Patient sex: F
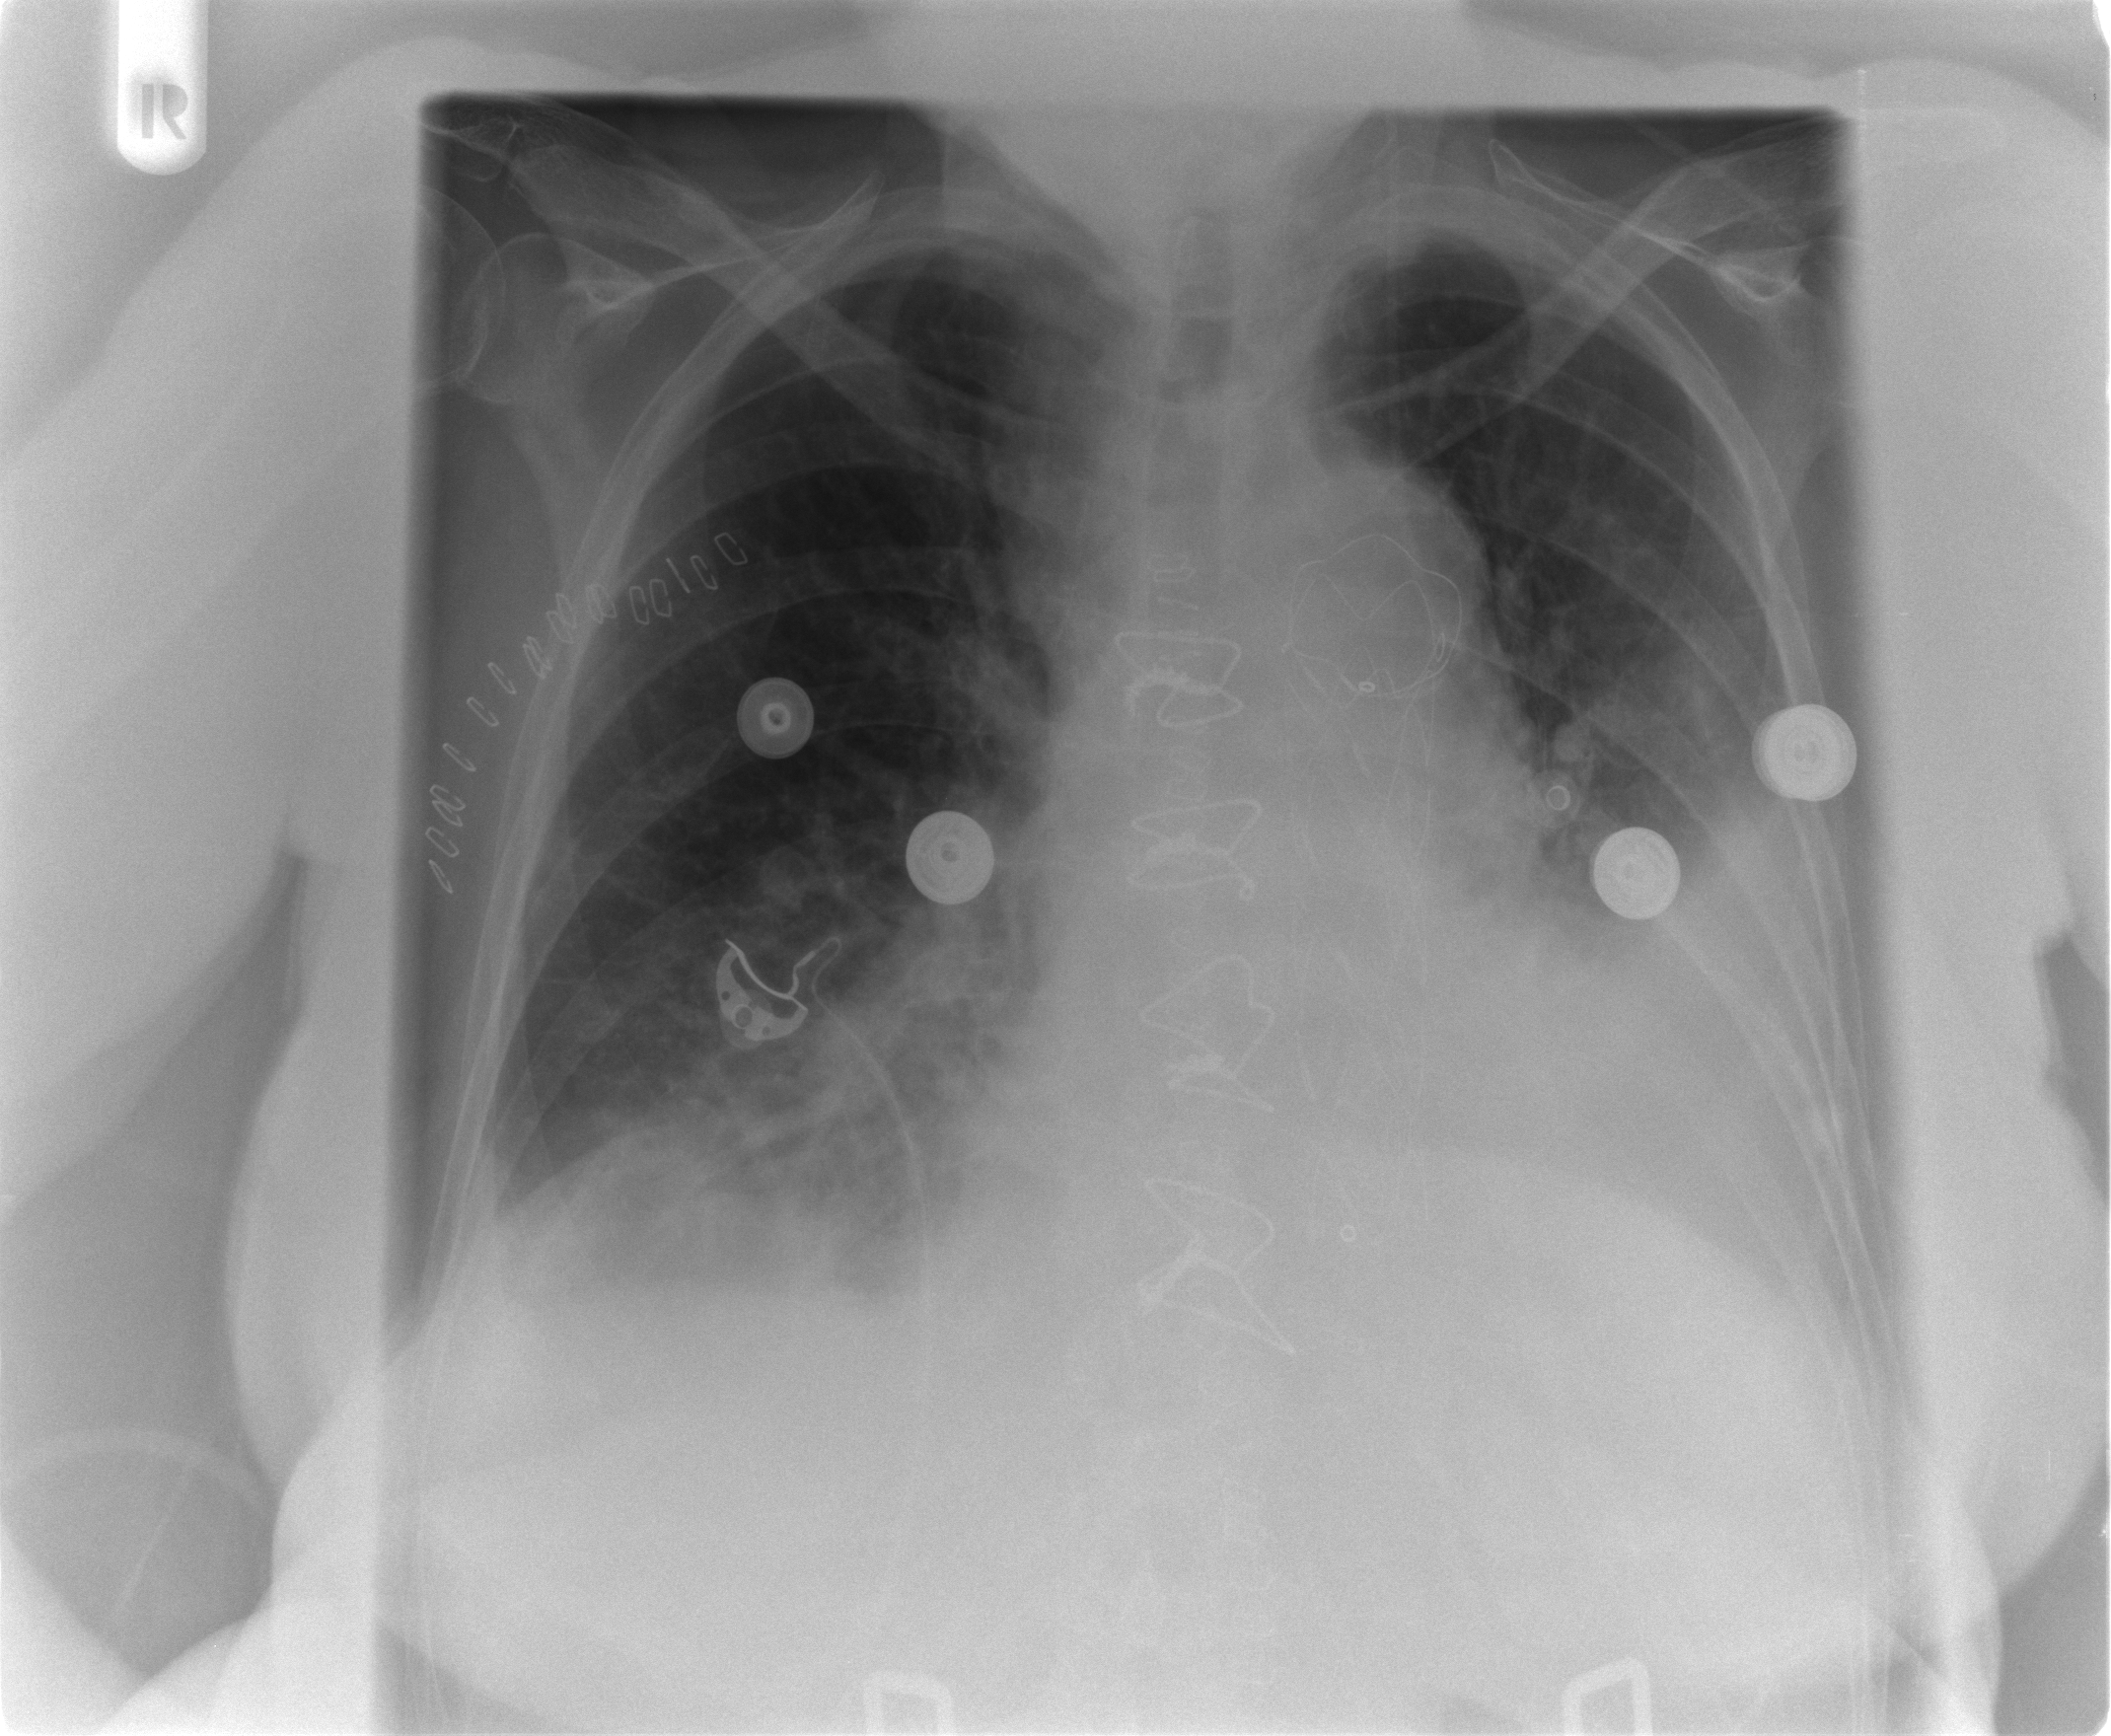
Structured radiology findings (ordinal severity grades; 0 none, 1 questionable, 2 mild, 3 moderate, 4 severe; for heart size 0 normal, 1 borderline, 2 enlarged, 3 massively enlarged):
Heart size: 2
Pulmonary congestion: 1
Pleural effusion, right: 2
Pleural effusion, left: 3
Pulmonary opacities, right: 2
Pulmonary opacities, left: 2
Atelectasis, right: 2
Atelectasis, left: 3